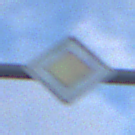
Verkehrszeichen: Vorfahrtsstrasse
Umgebung: Outdoor, Suburban
Tageszeit: SunriseSunset
Wetter: PartlyCloudy
Licht: Natural
Jahreszeit: NotSpecified
Kontrast: LowContrast